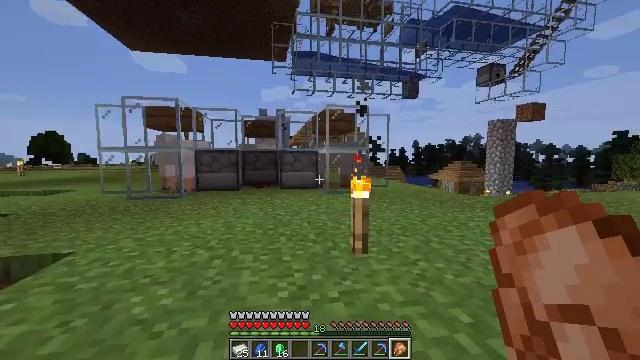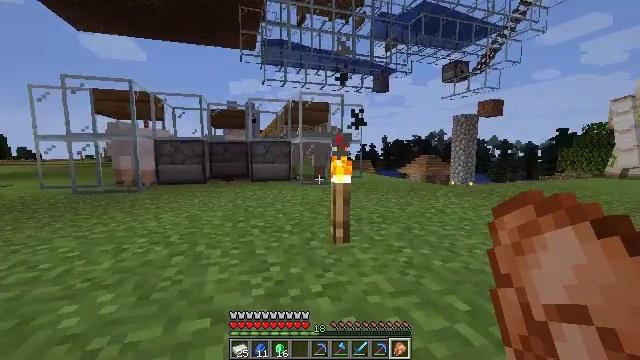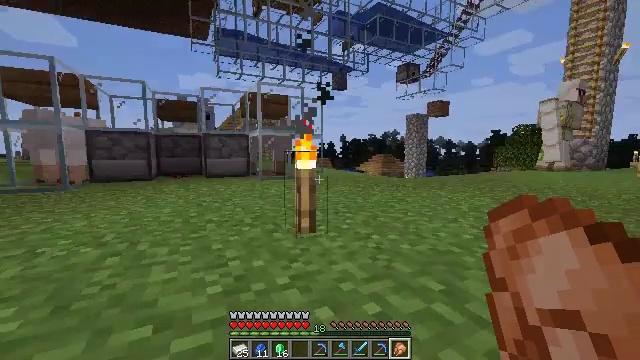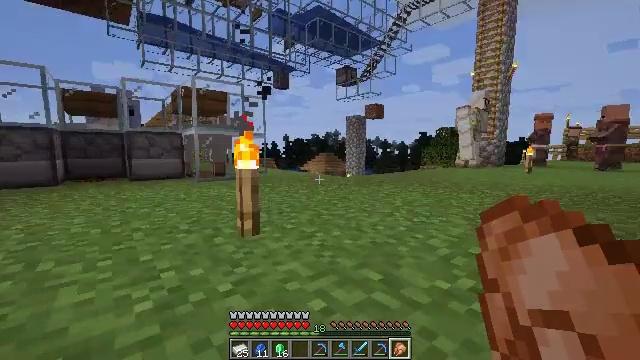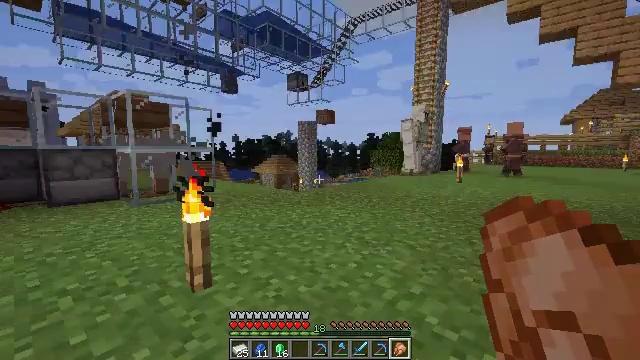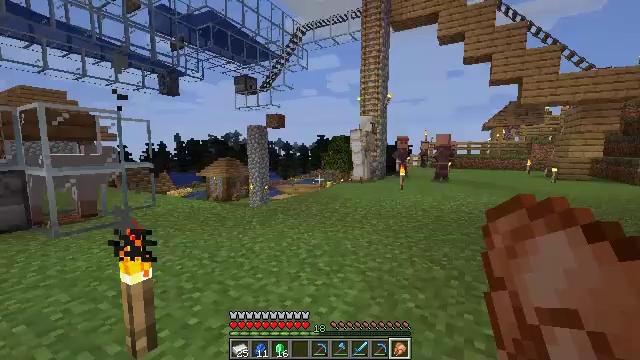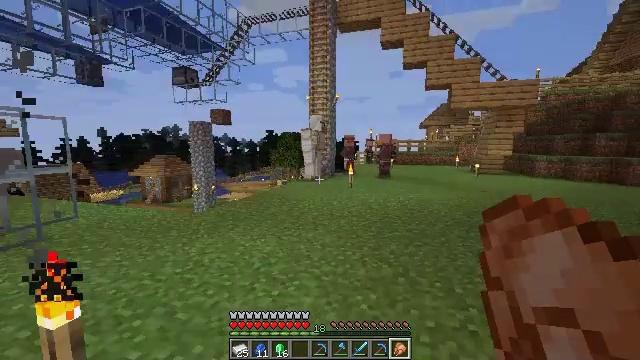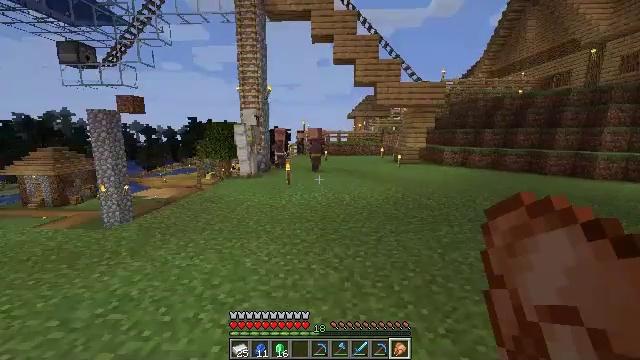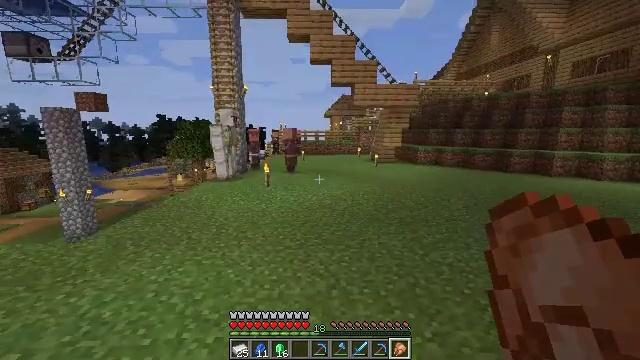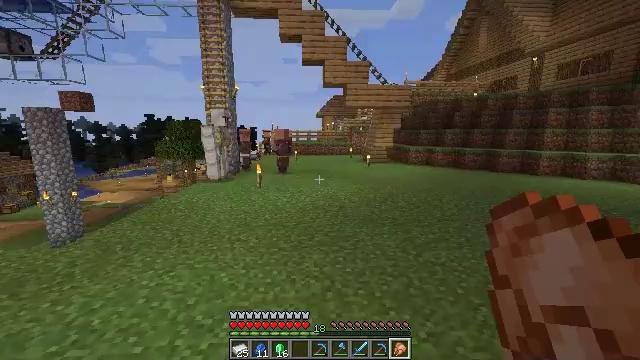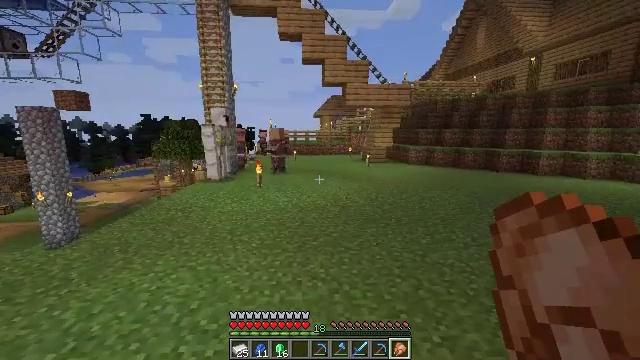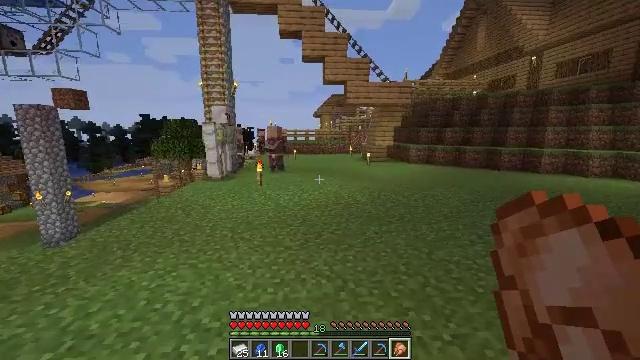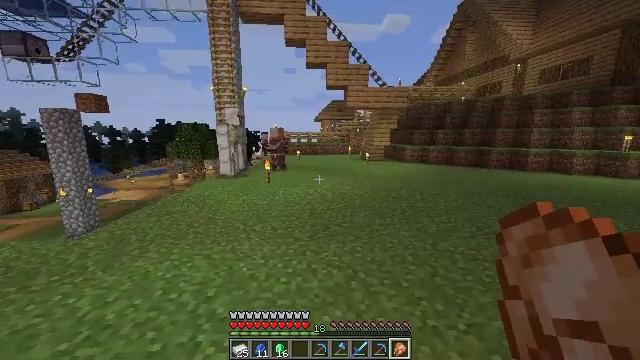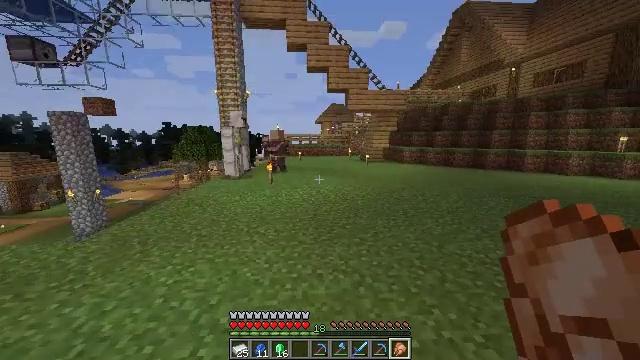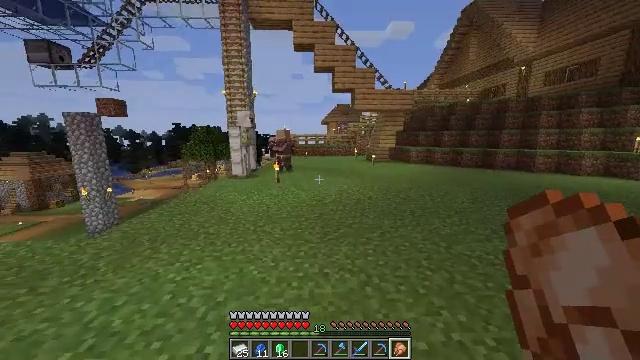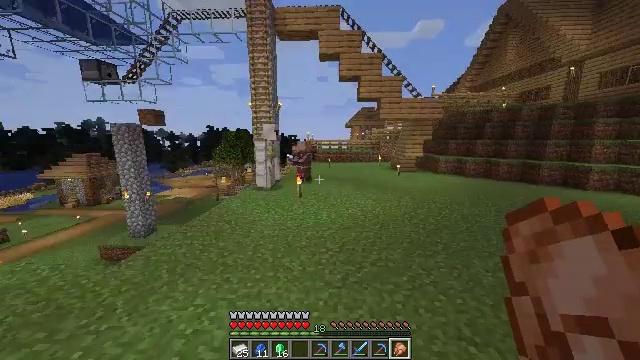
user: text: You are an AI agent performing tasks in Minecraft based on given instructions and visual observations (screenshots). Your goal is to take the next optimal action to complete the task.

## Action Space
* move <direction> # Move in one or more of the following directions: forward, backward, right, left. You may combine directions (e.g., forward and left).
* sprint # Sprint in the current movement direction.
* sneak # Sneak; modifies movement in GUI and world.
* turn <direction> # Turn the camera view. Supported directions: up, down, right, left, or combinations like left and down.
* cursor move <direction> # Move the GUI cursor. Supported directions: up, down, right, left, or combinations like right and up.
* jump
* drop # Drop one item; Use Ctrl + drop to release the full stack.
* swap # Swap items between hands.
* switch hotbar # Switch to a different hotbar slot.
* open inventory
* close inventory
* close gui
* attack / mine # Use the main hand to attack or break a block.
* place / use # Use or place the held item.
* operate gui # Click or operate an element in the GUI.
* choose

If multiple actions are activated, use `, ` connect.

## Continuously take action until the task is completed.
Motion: motion action
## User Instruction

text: Use a crafting table to create an emerald.
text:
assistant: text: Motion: move forward, turn right and down, jump
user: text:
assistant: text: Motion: move forward, sprint, turn right, jump
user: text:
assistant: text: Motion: move forward, sprint, turn right, jump
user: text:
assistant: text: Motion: move forward, sprint, turn right, jump
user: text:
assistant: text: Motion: move forward, sprint, turn right, jump
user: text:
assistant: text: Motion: move forward, sprint, turn right, jump
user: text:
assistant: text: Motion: move forward, turn right and down, jump
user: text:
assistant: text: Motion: move forward, turn right, jump
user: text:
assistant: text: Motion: move forward, turn right, jump
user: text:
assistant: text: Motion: move forward, jump
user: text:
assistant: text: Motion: move forward, sprint, jump
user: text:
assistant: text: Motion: move forward, sprint, jump
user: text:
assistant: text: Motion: move forward, sprint, jump
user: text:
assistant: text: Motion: move forward, sprint, turn left, jump
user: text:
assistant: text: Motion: move forward, sprint, turn left, jump
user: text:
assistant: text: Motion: move forward, turn left, jump
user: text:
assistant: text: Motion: move forward, turn left, jump
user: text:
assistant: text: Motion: move forward, jump
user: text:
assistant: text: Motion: move forward, jump
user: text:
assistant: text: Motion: move forward, jump
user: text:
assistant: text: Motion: move forward, jump
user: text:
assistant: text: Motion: move forward, sprint, jump
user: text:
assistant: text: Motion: move forward, sprint, jump
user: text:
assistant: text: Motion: move forward, sprint, jump
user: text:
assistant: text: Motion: move forward, sprint, turn left and down, jump
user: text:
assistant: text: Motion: move forward, turn left and down, jump
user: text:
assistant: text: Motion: move forward, turn left and down, jump
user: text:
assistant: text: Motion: move forward, turn left and down, jump
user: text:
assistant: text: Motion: move forward, turn left and down, jump
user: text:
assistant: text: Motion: move forward, turn left and down